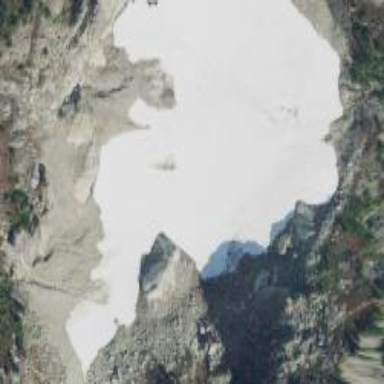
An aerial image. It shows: Majestic glacier in the distance.